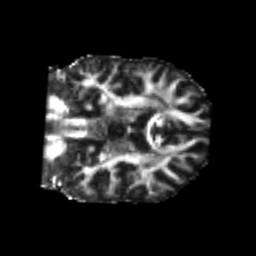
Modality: FA
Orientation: coronal
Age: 21
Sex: male
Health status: healthy
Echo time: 0.074 s